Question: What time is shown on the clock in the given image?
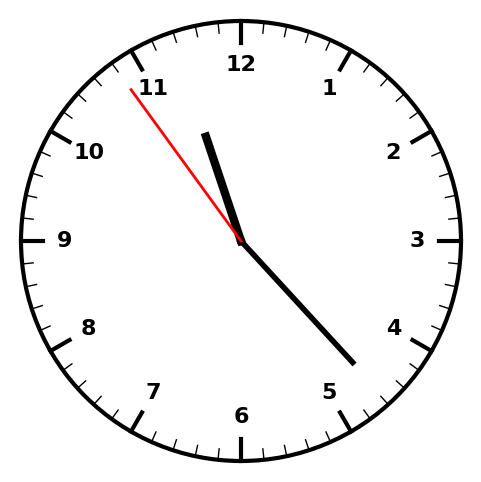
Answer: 11:22:54